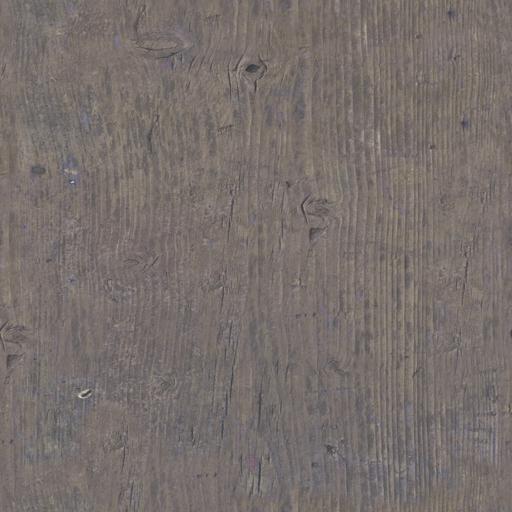
Tags: brown dark raw rough wood wooden